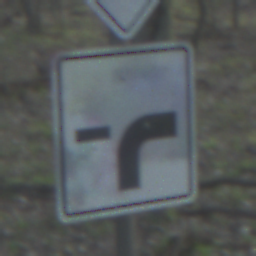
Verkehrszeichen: VerlaufVorfahrtsstrasse9
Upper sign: Vorfahrtsstrasse
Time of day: SunriseSunset
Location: Outdoor (Nature)
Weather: Clear
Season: Winter
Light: Natural